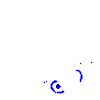
Particle: kaon